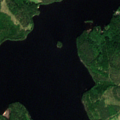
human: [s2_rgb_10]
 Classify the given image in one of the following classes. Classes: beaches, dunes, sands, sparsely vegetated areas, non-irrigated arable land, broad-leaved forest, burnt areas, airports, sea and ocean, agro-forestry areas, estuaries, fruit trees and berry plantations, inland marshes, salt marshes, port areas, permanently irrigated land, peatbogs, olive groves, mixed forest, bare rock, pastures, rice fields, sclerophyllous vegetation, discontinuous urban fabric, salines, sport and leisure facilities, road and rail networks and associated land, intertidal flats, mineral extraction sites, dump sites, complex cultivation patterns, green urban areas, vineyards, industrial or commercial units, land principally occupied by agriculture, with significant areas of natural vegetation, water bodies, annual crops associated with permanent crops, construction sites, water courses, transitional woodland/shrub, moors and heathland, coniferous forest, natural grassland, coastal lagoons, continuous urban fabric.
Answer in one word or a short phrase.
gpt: coniferous forest, mixed forest, water bodies